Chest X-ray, AP view. Patient: 54 years old, sex M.
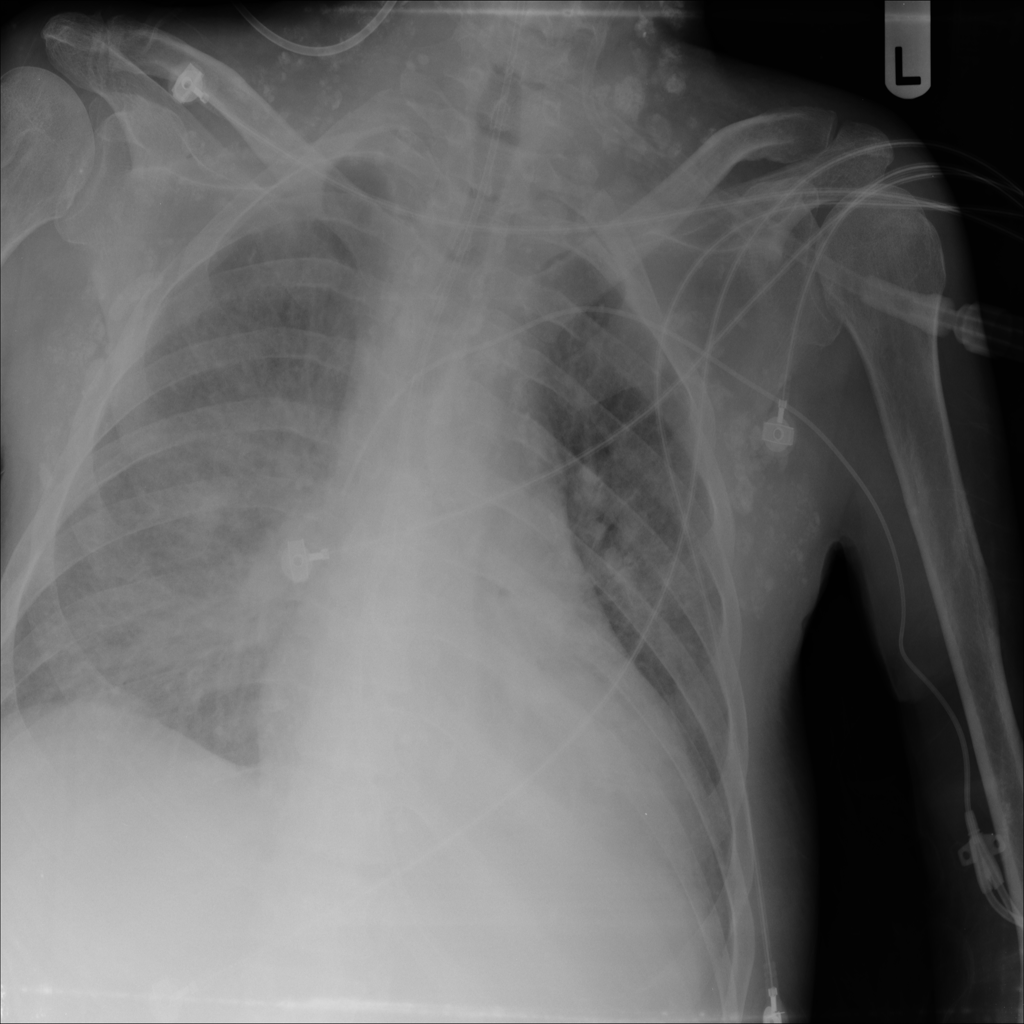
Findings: No Finding